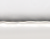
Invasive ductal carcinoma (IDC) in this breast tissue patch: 0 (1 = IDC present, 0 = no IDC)